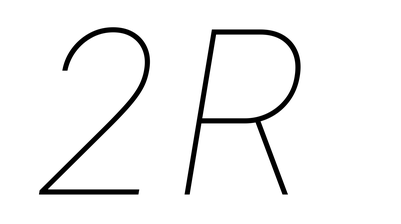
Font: Inter-Italic_Thin_Italic